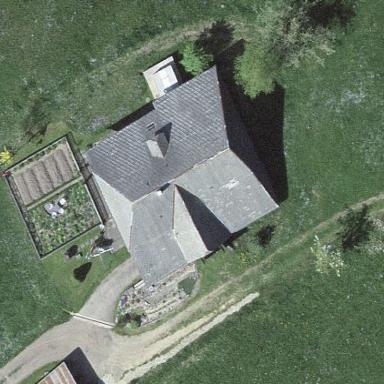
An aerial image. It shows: Farm building.